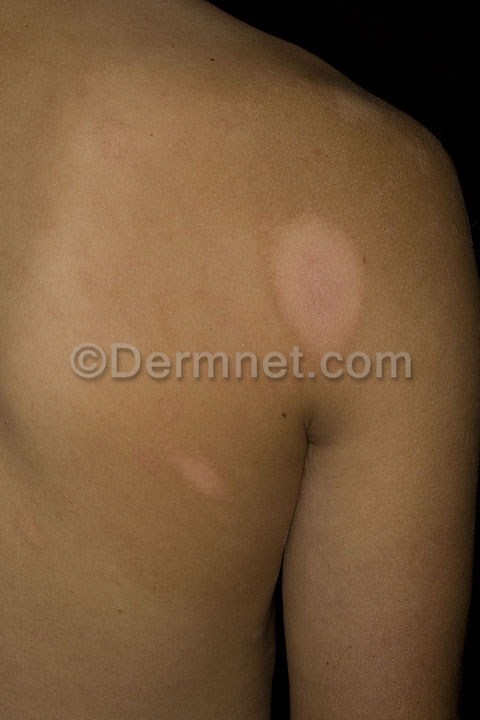
Disease: Psoriasis pictures Lichen Planus and related diseases